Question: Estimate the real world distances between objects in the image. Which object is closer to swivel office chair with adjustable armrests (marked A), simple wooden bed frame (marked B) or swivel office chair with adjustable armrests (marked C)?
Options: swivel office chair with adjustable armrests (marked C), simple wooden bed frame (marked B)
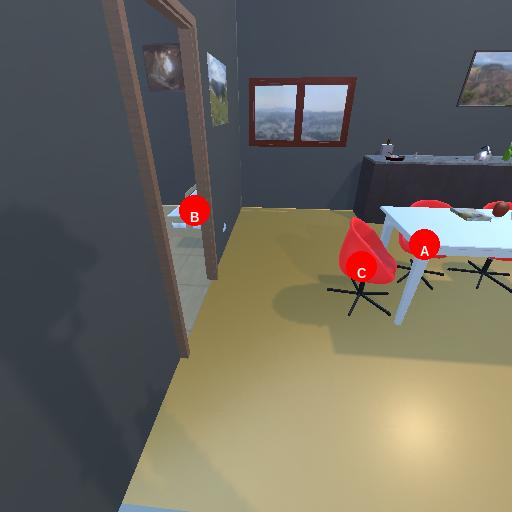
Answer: swivel office chair with adjustable armrests (marked C)